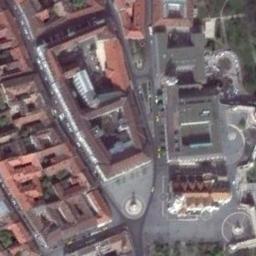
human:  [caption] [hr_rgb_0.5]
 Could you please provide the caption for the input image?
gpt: Some trees are beside the palace .

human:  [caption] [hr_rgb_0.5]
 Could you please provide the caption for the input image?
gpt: The palace is surrounded by buildings .

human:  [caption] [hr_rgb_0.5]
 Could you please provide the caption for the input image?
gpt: The palace has some brown palaces and gray palaces .

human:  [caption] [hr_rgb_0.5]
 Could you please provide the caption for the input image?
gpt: One side of the palace is the road and the other side is lush woods .

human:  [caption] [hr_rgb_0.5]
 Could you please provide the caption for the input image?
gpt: There are some brown buildings in the palace .